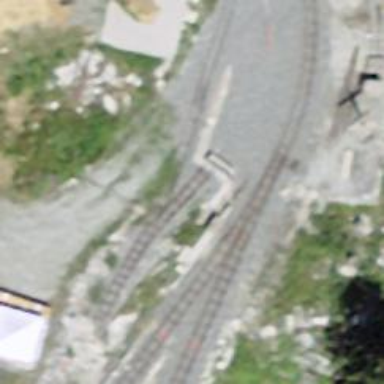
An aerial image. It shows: Abandoned railway yard.